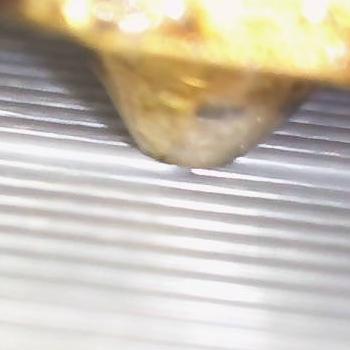
Flow rate: 100%